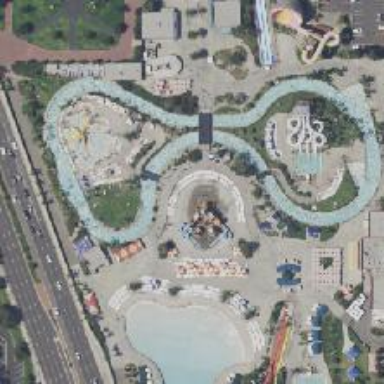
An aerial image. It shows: Water slide attraction.